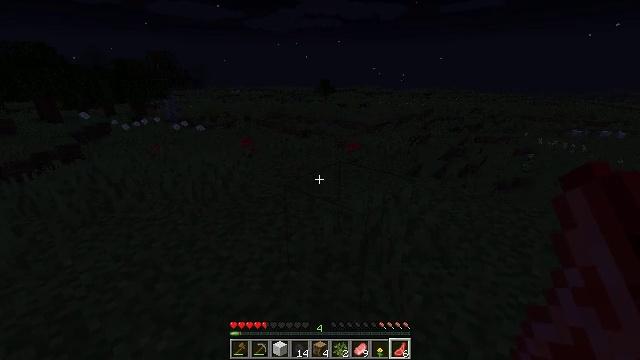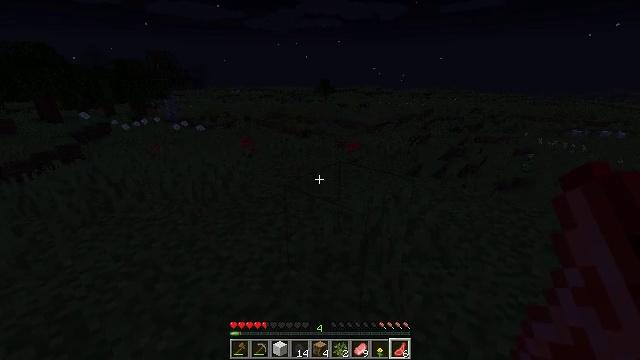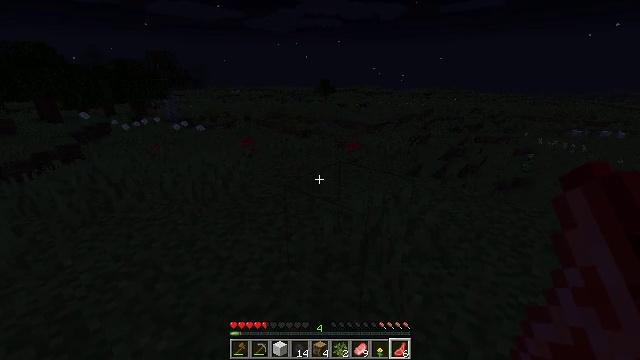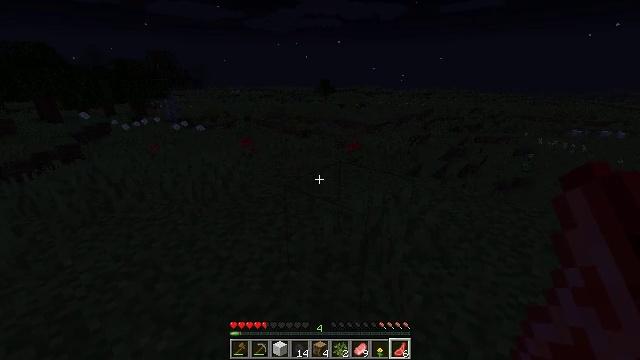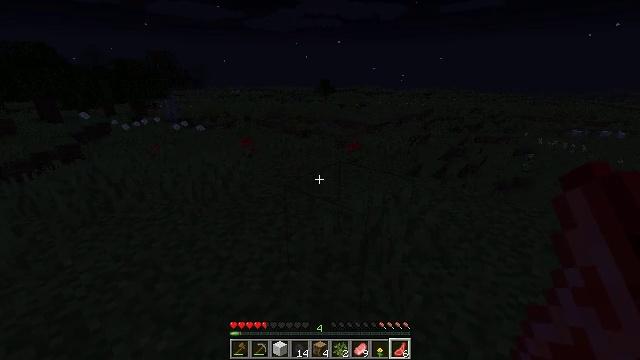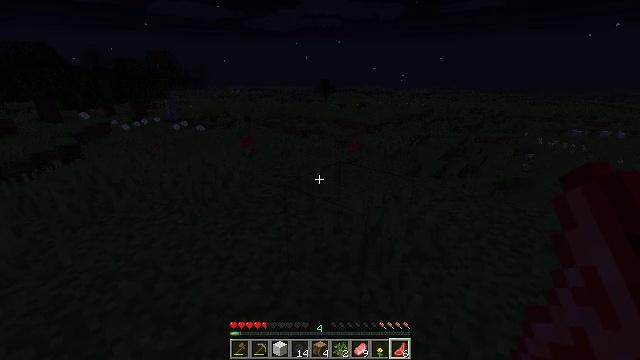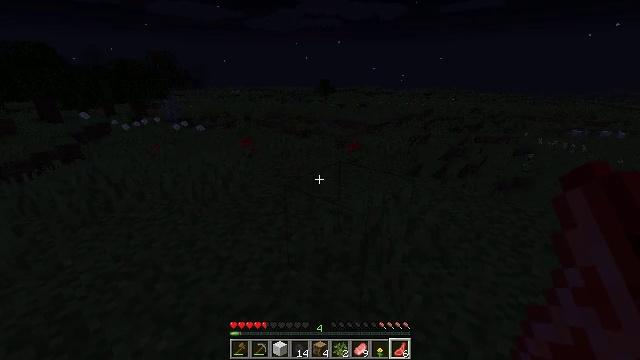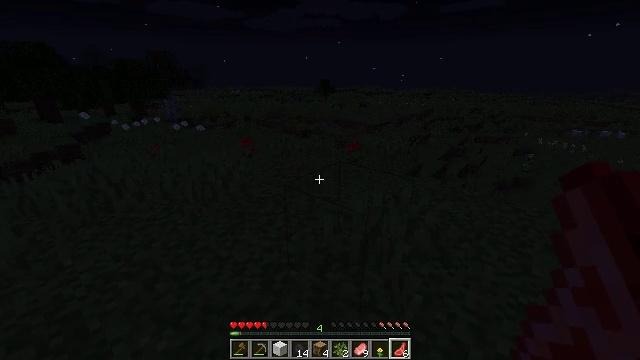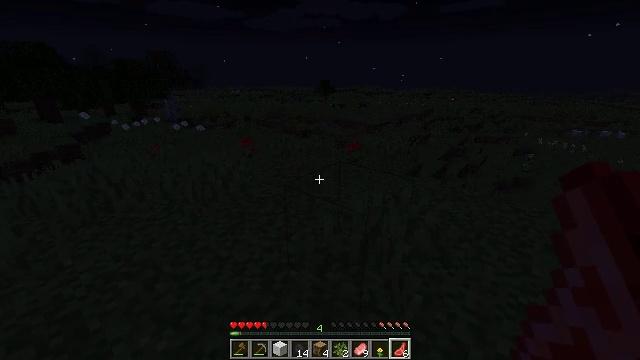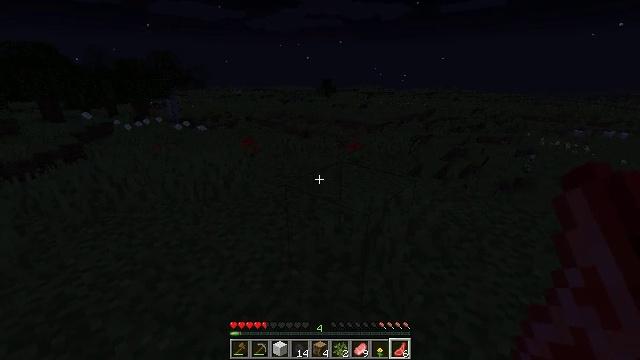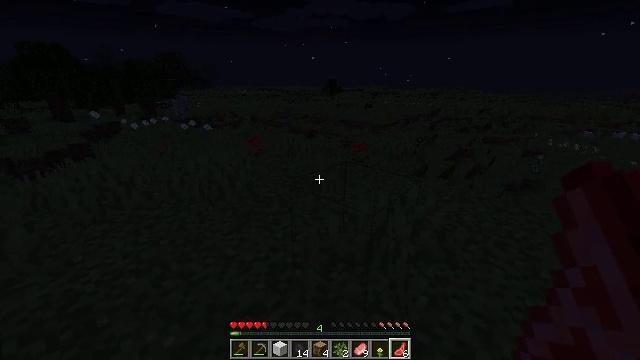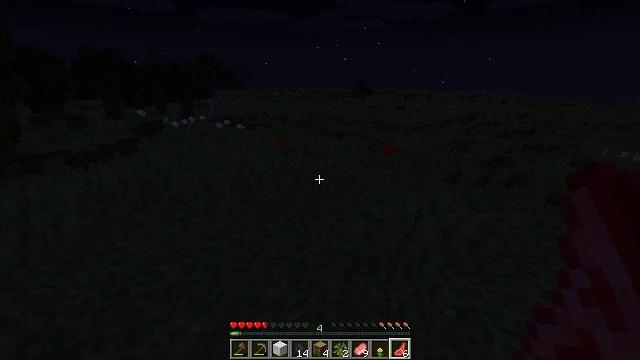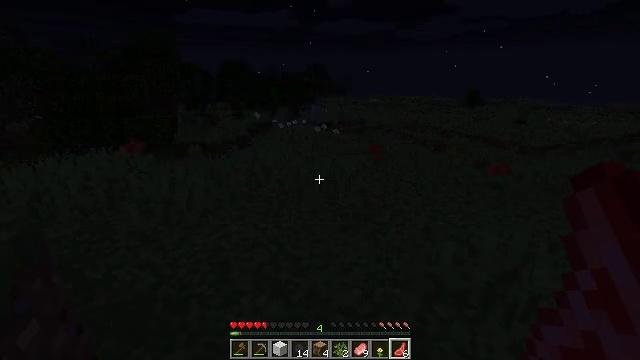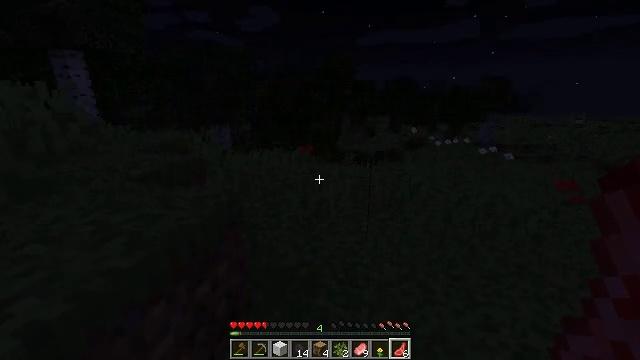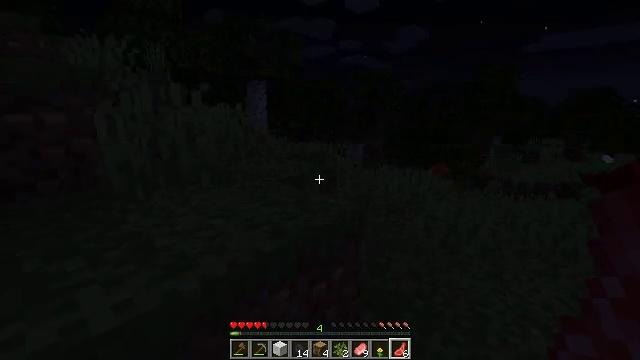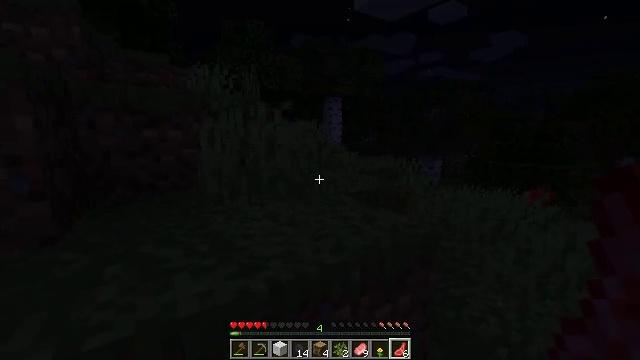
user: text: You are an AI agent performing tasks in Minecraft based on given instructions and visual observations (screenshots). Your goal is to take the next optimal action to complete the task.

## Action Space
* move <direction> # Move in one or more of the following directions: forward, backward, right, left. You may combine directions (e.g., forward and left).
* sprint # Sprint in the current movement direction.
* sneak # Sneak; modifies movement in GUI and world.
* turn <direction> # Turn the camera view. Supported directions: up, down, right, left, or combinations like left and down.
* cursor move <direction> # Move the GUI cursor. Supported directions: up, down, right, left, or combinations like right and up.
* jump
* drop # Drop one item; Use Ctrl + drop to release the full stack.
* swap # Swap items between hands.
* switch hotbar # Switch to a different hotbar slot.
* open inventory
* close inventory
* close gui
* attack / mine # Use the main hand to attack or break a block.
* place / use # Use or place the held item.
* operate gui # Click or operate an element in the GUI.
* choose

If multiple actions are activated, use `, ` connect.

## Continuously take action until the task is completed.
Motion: motion action
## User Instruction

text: Transform wool into light gray wool using a crafting table.
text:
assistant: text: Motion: no_op
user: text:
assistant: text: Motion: no_op
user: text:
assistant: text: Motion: no_op
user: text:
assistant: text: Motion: no_op
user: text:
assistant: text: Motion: no_op
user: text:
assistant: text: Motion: no_op
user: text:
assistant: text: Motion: no_op
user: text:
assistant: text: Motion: no_op
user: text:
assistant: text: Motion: no_op
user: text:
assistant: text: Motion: turn left
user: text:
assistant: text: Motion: turn left
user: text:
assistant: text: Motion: turn left and up
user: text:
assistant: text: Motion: turn left and up
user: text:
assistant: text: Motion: turn left and up
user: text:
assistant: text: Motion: move right, turn left and up
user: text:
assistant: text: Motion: move back and move right, turn left
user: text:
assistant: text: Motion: move back and move right
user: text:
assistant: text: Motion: move back
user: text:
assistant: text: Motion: move back
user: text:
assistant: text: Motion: no_op
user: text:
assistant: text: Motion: no_op
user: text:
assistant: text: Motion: no_op
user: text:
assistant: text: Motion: no_op
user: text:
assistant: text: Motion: no_op
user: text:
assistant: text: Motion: no_op
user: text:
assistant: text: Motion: no_op
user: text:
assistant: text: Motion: no_op
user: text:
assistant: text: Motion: no_op
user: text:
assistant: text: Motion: no_op
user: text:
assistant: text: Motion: no_op